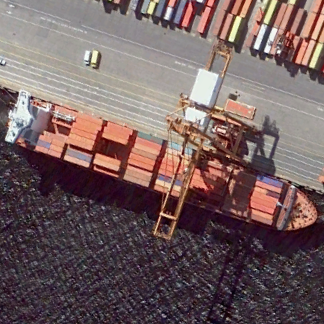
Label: Container_ship